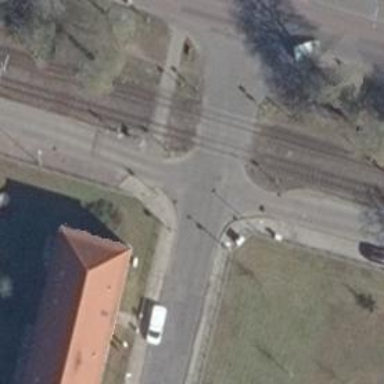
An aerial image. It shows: Crossing for the railway.